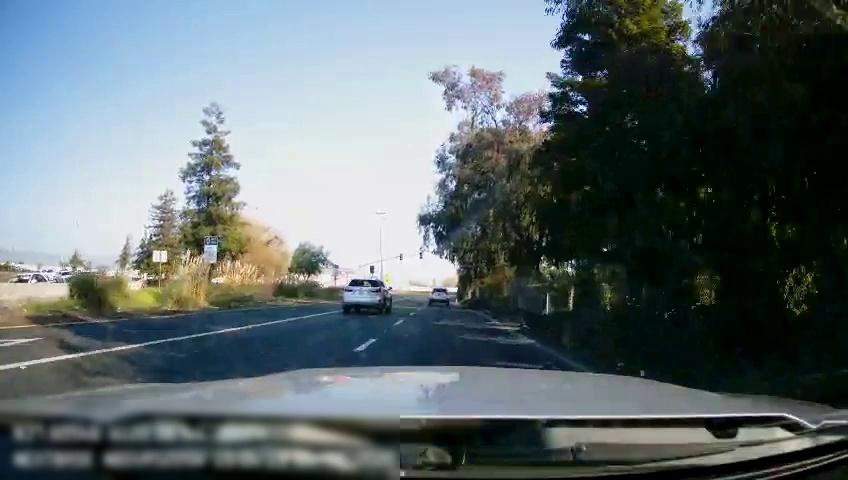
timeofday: Day
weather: Sunny
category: Drivable Space
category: Vehicles | SUV
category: Vehicles | SUV
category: Lanes | Current Lane
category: Lanes | Alternate Lane
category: Lanes | Current Lane
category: Lanes | Alternate Lane
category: Traffic | Signs